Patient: sex M, age 61
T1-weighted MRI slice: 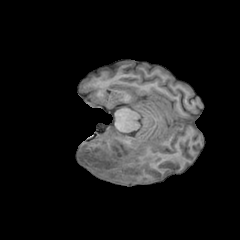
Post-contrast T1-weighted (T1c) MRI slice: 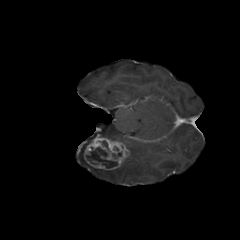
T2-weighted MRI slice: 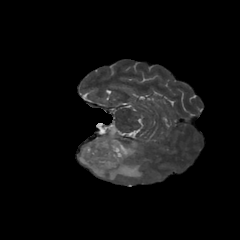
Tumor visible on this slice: yes
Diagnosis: Glioblastoma, IDH-wildtype
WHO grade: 4